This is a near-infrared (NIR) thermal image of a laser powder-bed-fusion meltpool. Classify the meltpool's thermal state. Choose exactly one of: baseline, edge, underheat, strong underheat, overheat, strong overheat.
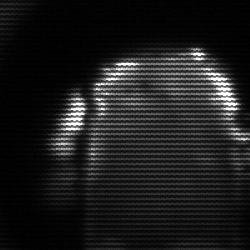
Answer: baseline